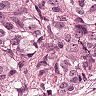
Metastatic tissue present: yes